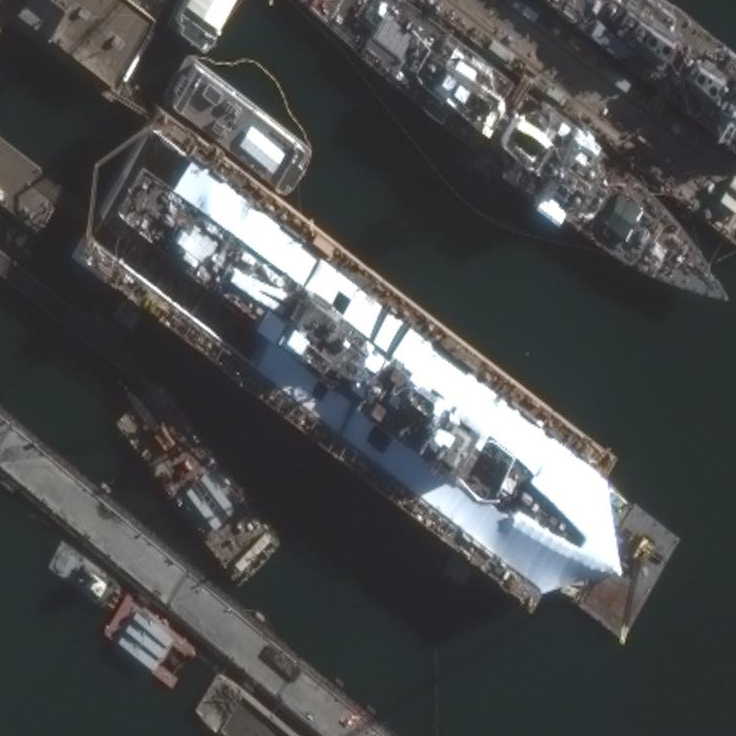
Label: cruiser